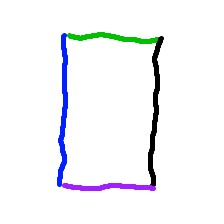
Shape: rectangle